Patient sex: M
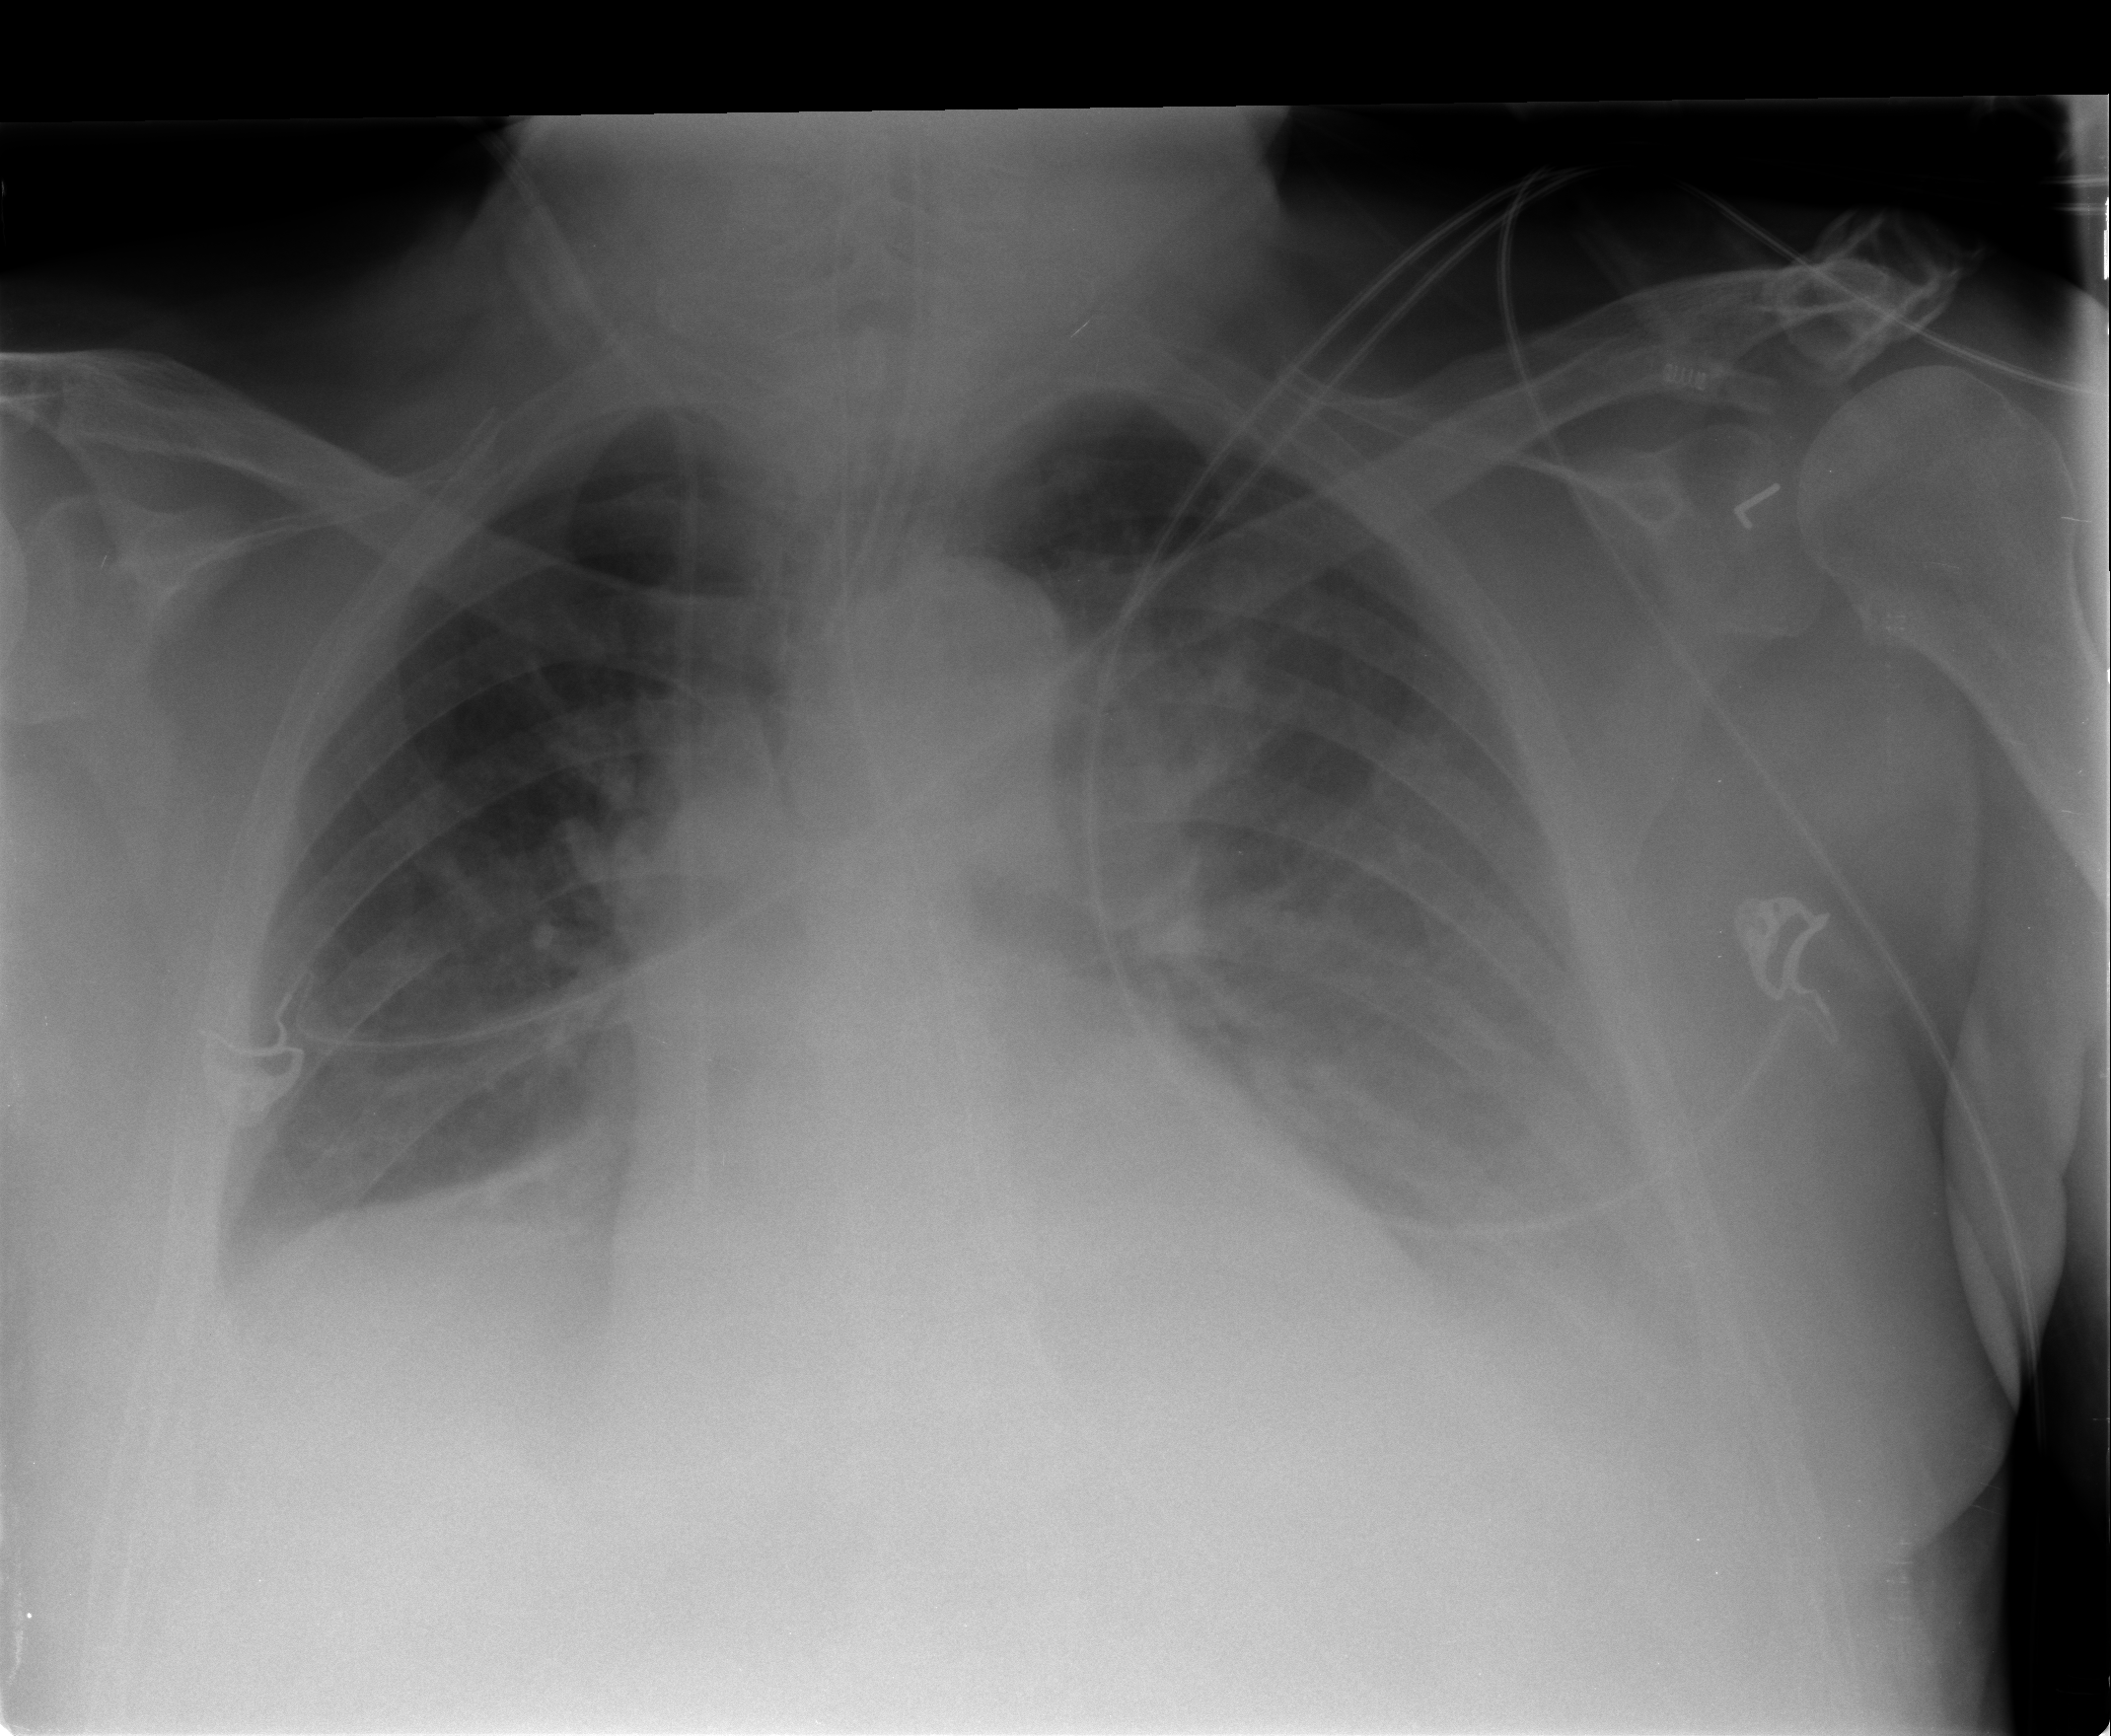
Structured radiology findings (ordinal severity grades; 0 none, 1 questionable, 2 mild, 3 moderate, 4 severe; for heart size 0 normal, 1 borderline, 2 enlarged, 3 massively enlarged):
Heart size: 1
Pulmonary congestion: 2
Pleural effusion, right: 1
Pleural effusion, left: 3
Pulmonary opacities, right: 0
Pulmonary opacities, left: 1
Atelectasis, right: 2
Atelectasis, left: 2